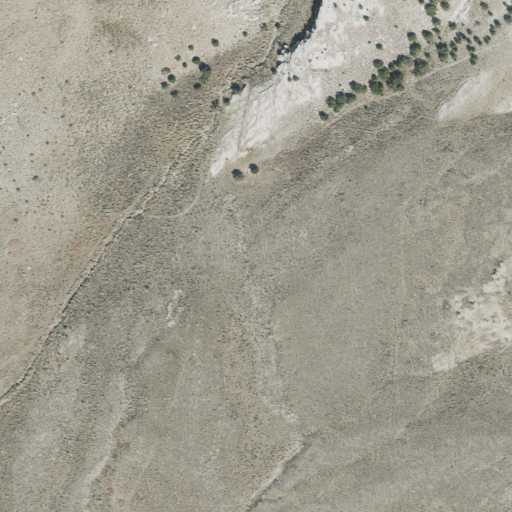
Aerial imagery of valley in Utah named Little Rocky Canyon containing shrub, grassland, and evergreen forest